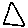
Label: triangle